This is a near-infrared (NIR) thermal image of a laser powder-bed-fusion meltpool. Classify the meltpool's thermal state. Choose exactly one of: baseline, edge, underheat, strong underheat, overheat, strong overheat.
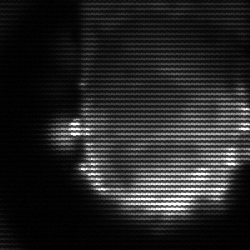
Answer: baseline